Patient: sex M, age 76
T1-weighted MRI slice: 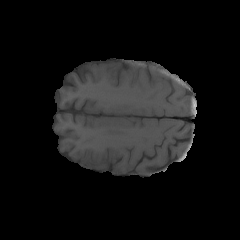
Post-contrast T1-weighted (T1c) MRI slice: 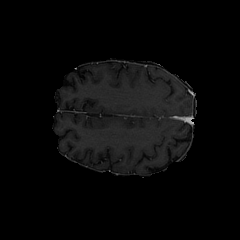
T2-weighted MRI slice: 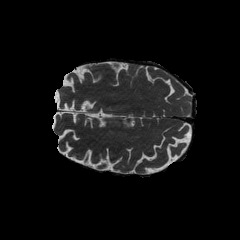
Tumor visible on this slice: no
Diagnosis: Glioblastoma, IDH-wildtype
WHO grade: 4